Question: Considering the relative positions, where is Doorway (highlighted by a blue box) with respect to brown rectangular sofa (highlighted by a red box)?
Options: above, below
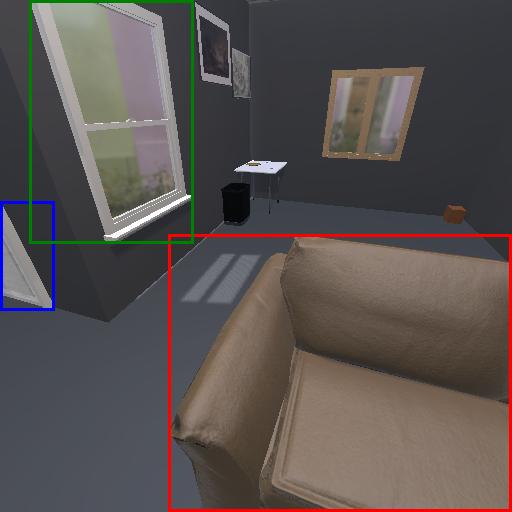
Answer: above